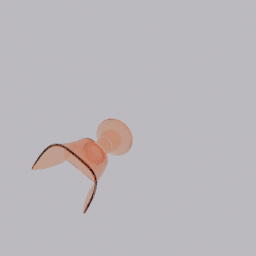
Label: furniture